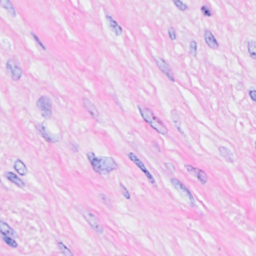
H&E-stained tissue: Breast